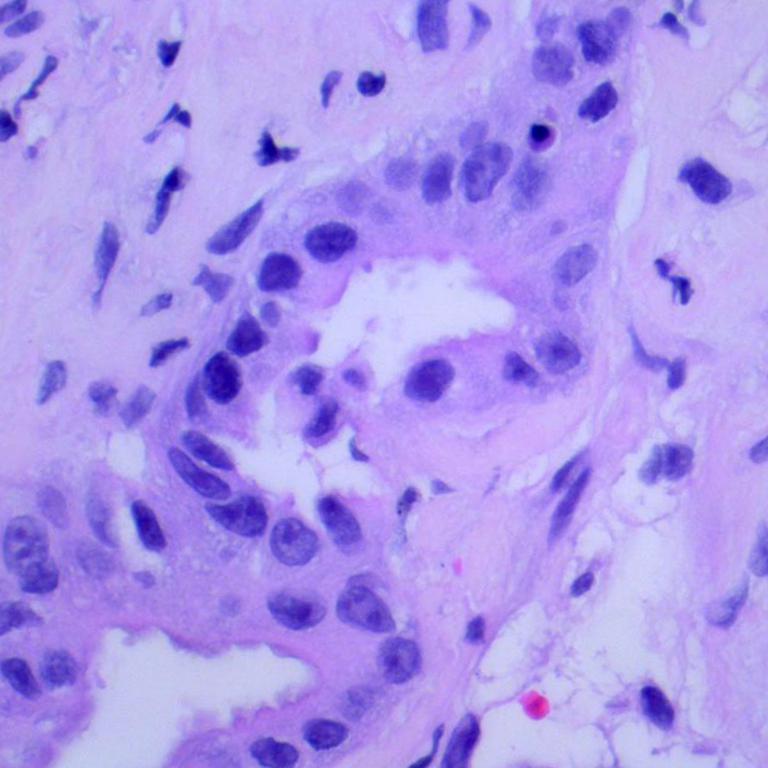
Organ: lung
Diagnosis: adenocarcinomas